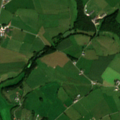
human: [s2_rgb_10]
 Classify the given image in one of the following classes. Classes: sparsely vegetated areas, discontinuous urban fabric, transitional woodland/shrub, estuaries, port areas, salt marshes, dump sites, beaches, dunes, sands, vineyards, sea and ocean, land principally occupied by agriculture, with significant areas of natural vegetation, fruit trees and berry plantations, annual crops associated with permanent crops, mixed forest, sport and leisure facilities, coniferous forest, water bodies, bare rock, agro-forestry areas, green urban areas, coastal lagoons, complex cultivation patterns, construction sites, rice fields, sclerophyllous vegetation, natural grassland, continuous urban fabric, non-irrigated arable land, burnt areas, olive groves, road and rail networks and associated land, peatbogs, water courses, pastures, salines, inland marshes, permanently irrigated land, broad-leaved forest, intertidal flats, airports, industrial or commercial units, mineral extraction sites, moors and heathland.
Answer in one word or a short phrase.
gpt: discontinuous urban fabric, non-irrigated arable land, pastures, complex cultivation patterns, land principally occupied by agriculture, with significant areas of natural vegetation, broad-leaved forest